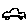
Label: car